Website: bh-photo
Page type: billing-address
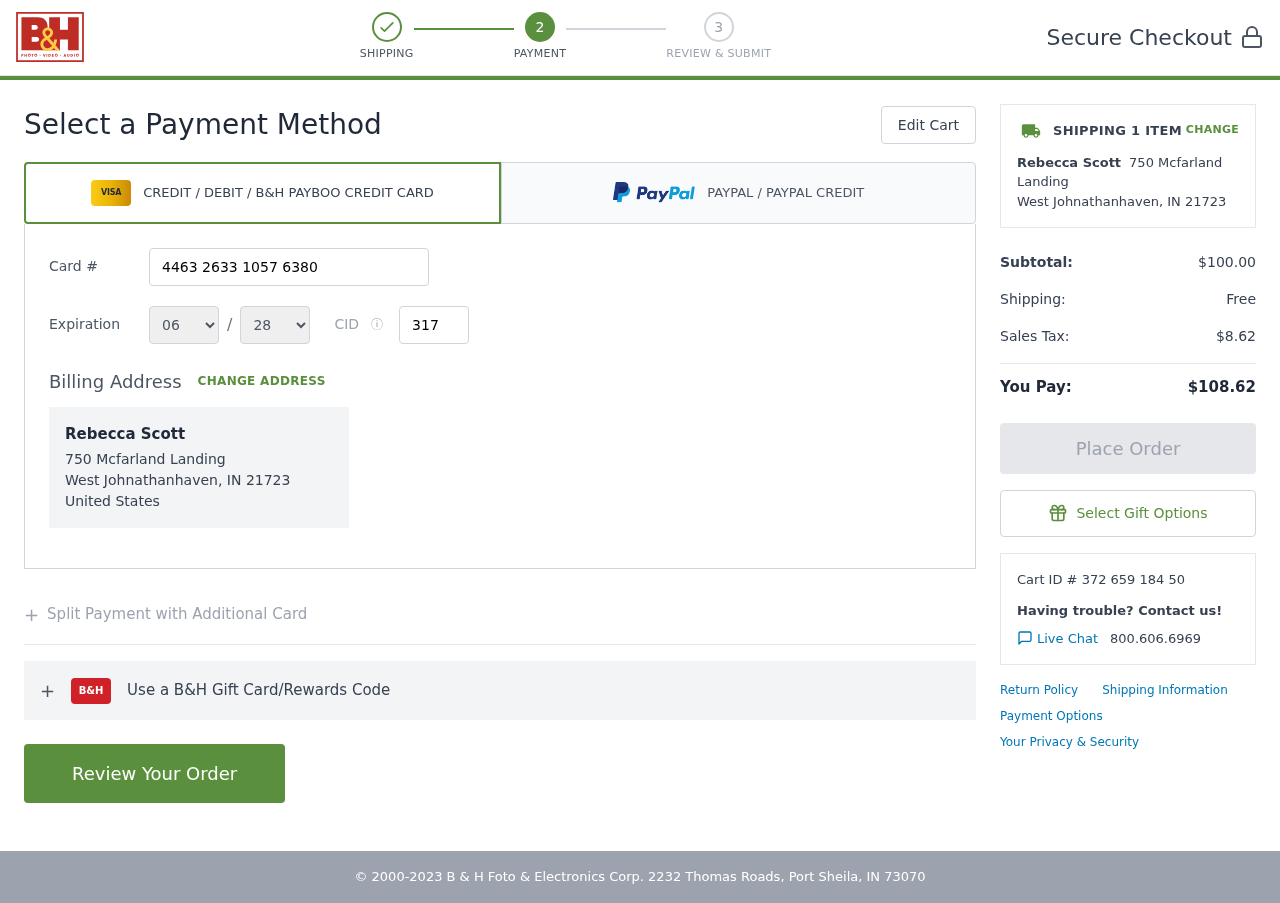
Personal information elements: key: PII_CARD_CVV
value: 317
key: PII_CARD_EXPIRY_MONTH
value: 06
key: PII_CARD_EXPIRY_YEAR
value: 28
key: PII_CARD_NUMBER
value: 4463 2633 1057 6380
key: PII_CITY_STATE_ZIP
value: West Johnathanhaven, IN 21723
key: PII_COUNTRY
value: United States
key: PII_FULLNAME
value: Rebecca Scott
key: PII_STREET
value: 750 Mcfarland Landing
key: PII_FULLNAME2
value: Rebecca Scott
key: PII_CITY
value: West Johnathanhaven
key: PII_STATE_ABBR
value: IN
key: PII_POSTCODE
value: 21723
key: PII_POSTCODE_FULL
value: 21723
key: PII_CITY_STATE
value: West Johnathanhaven, IN
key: PII_POSTCODE_NUMERIC
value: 21723
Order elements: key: ORDER_NUM_ITEMS
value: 1
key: ORDER_SUBTOTAL
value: $100.00
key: ORDER_SHIPPING_COST
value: Free
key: ORDER_TAX
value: $8.62
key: ORDER_TOTAL
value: $108.62
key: ORDER_ID
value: Cart ID # 372 659 184 50